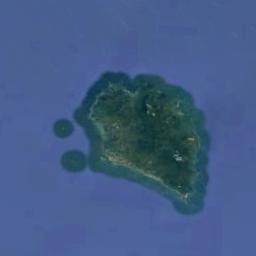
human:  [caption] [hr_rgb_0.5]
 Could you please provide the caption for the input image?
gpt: There are many trees on the island .

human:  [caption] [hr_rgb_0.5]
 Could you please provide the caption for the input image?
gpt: A big island and two small islands are surrounded by light blue waters .

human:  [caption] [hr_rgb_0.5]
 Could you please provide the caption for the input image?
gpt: The irregularly shaped green island is surrounded by blue sea water with mountains with green vegetation .

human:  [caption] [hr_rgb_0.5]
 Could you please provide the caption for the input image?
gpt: The shape of the island is almost rectangular .

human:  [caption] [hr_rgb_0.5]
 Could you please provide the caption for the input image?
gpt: The green island is on a blue sea .